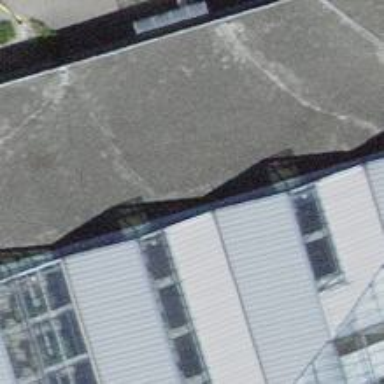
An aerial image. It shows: Garden center.